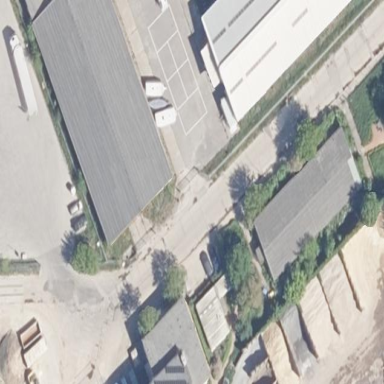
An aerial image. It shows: Commercial building.